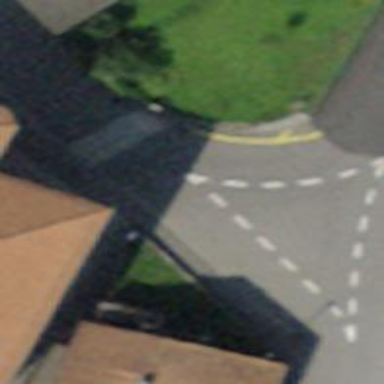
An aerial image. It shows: Bus stop equipped with public transport stop position.